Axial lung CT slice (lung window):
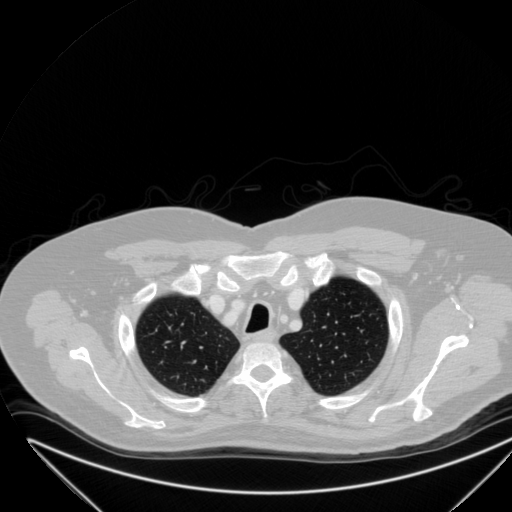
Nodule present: no